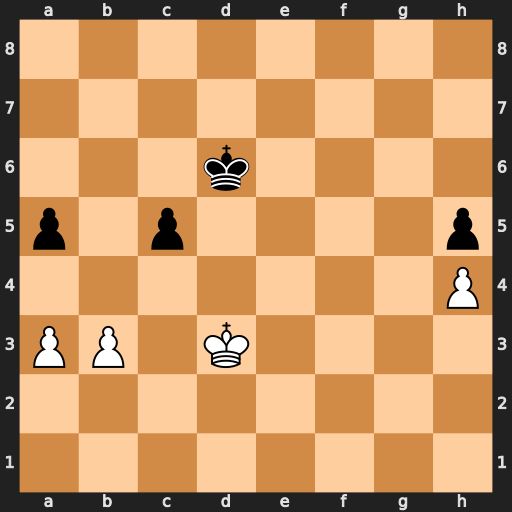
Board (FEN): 8/8/3k4/p1p4p/7P/PP1K4/8/8
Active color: w
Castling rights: -
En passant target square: -
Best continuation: Kc4 a4 bxa4 Kc6 a5